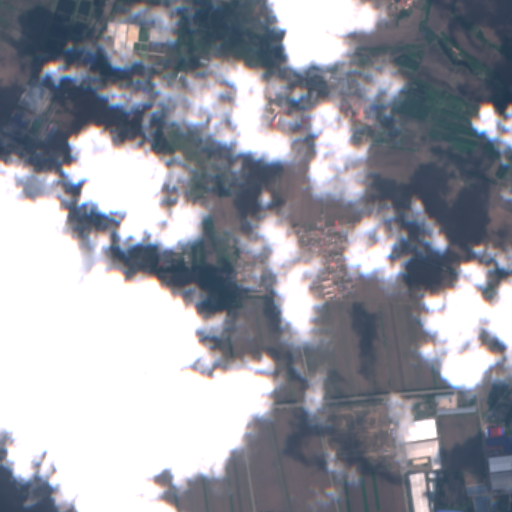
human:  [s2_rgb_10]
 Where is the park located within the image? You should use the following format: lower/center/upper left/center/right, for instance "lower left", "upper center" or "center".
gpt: The park is located in the upper right of the image.
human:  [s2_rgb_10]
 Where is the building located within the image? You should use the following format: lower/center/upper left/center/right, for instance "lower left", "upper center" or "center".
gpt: There is no building in the image.